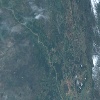
Label: land